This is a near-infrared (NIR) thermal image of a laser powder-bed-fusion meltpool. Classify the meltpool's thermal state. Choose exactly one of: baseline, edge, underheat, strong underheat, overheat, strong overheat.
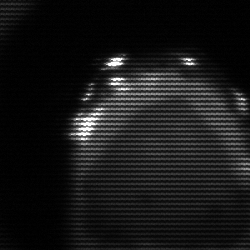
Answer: edge